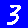
Digit: 3